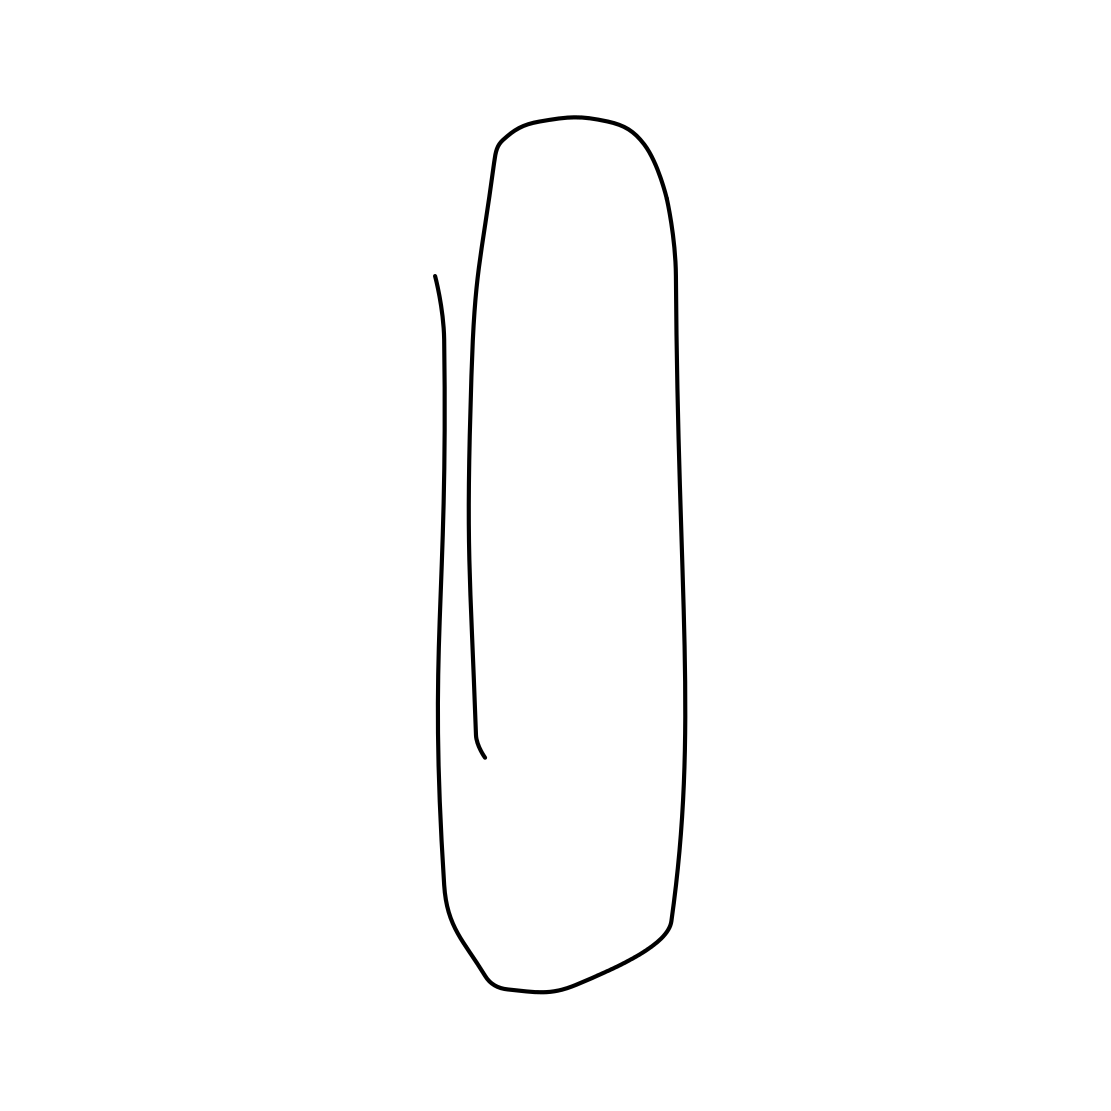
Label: paper clip